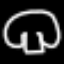
Label: mushroom